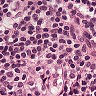
Metastatic tissue present: no